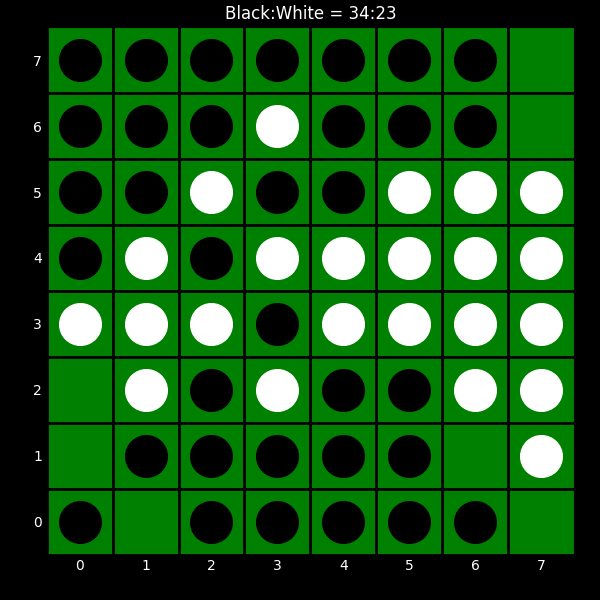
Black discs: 34
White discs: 23